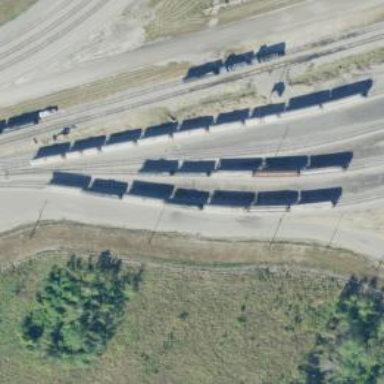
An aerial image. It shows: Rail spur service.